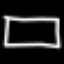
Label: square